Field crop: tomato
Growth stage: 2
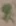
Species: solanum